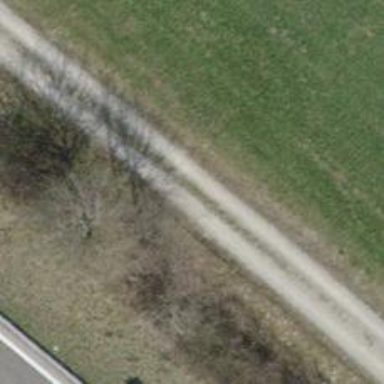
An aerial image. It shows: Service road with compacted surface.